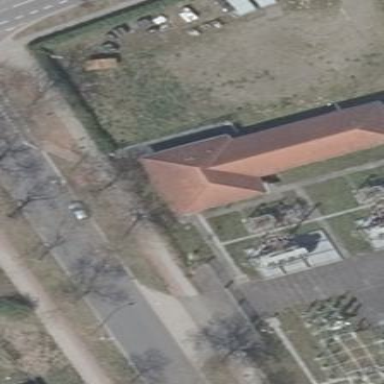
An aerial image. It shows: Building with hipped red roof. The purpose of the building is related to electricity.